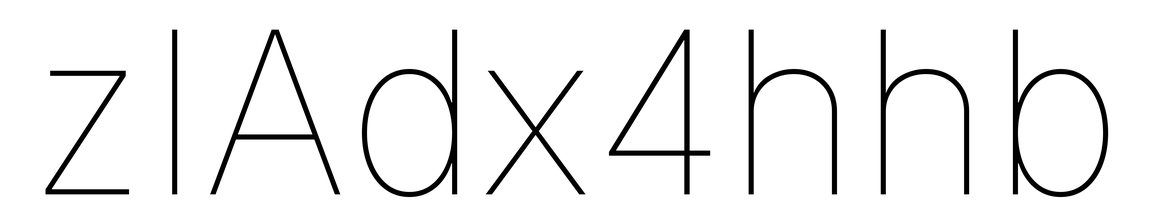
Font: Inter_Thin